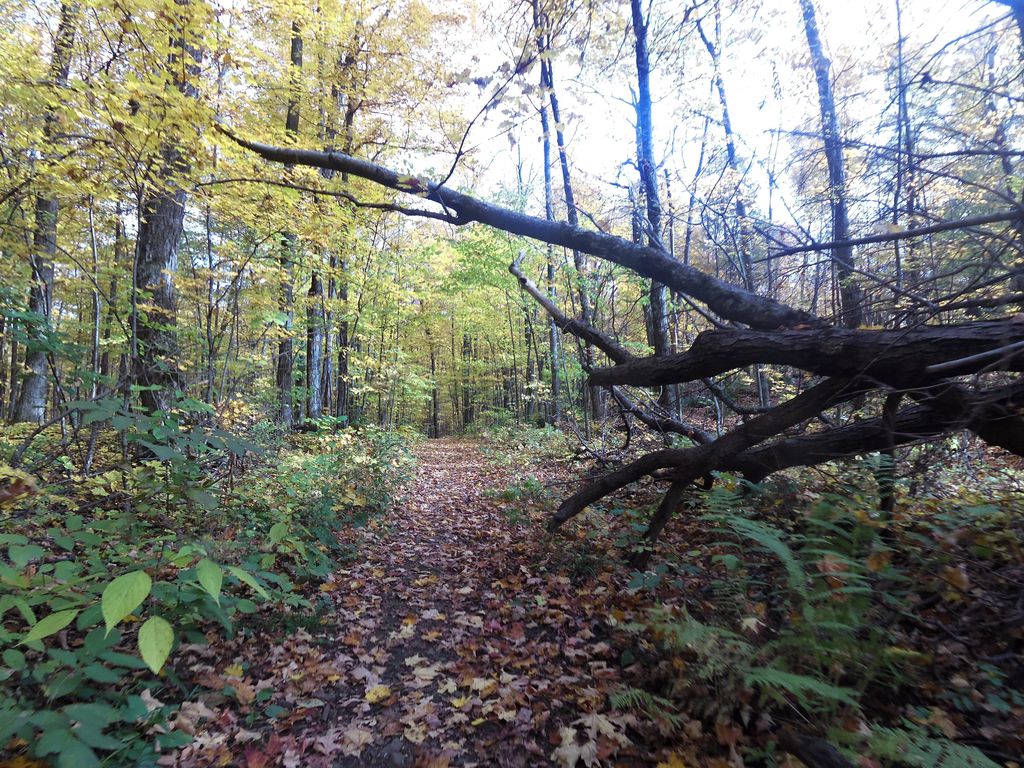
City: ottawa-gatineau